四年级 · 立体几何学
下图的物体是由 5 个小正方体搭成的，从左面看到的图形是（）。

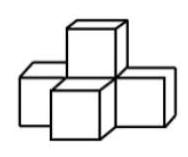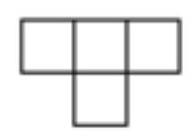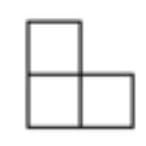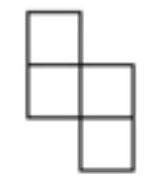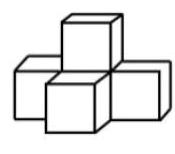
A.

B.

C.

答案: B
解析: 解$\mathrm{B}$

【分析】

此图从左面看, 可看到 2 层, 第 1 层可看到 2 个小正方形,第 2 层可看到 1 个小正方形，左齐; 依此根据对三视图的认识进行选择即可。

【详解】A. 此图为 2 排,第 1 排为 1 个小正方形，居中对齐，第 2 排为 3 个小正方形，即这是从上面看到的图形，因此不满足。

B. 此图为 2 层, 第 1 层为 2 个小正方形, 第 2 层为 1 个小正方形, 左齐, 即这个从左面看到的图形,因此满足;

C. 此图为 3 排,第 1 排为 1 个小正方形, 右齐, 第 2 排为 2 个小正方形, 第 3 排为 1 个小正方形,
左齐, 因此不满足。

故答案为: B

【点睛】熟练掌握对三视图的认识是解答此题的关键。